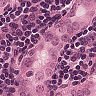
Metastatic tissue present: yes